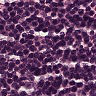
Metastatic tissue present: no